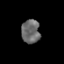
Tissue: prostate
Cell type: Myeloid cells
Senescence score: 0.3514
Nuclear area (px): 428
Mean DAPI intensity: 107.026